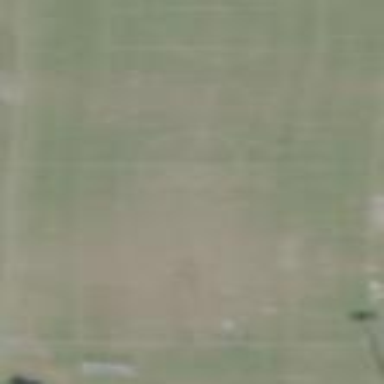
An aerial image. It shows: Soccer pitch for outdoor sports and leisure activities.